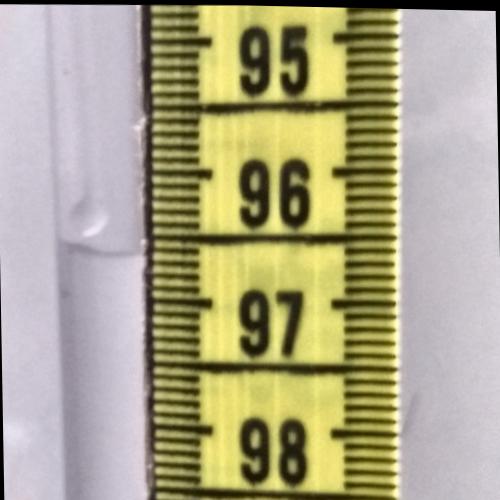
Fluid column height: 96.6 cm